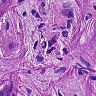
Metastatic tissue present: yes